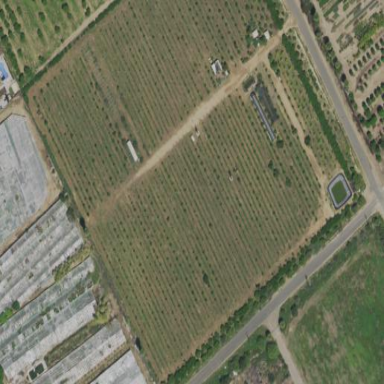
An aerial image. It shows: Orchard.